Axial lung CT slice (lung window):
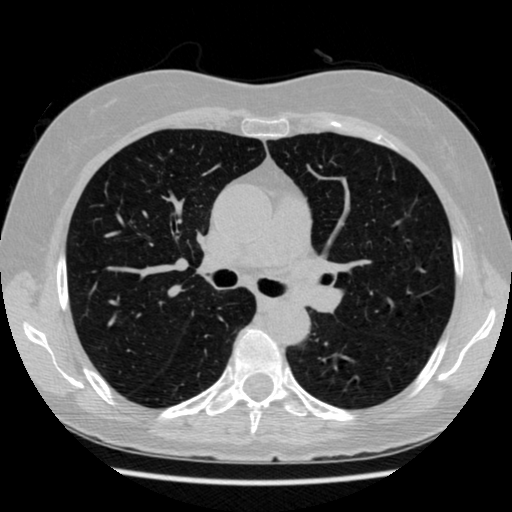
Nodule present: no